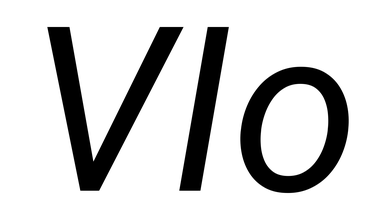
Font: Roboto-Italic_Italic